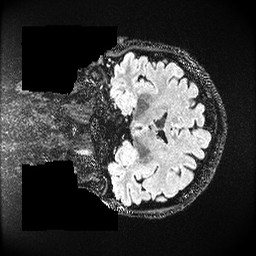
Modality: FLAIR
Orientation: coronal
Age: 47
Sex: female
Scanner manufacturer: ge
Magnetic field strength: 3 T
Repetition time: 4.802 s
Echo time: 0.1158 s